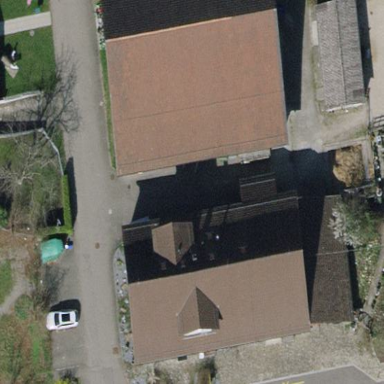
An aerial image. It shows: Building with pitched roof.